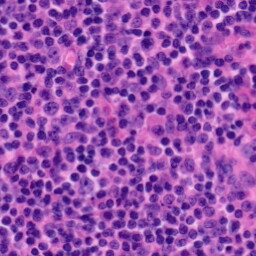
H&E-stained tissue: Tonsil